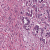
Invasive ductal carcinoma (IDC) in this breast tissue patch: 1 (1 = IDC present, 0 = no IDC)